Interaction volume radius: 5 \u00c5
Interaction volume height: 10 \u00c5
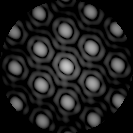
Disorder parameter: 0.03323